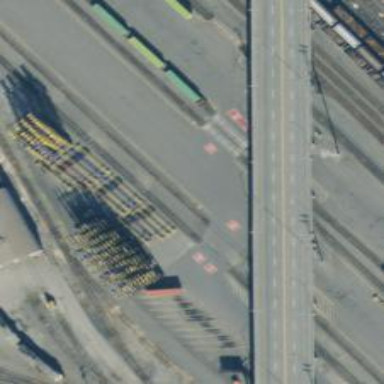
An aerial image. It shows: Railway yard used for servicing trains.